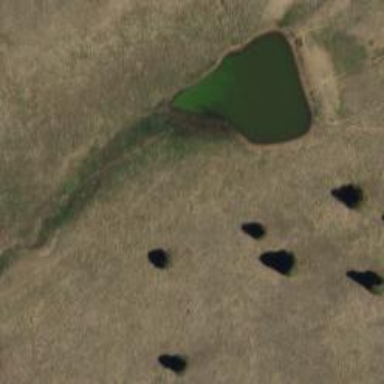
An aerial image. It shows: Reservoir.